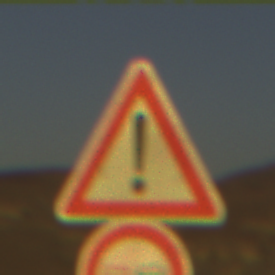
Verkehrszeichen: Gefahrenstelle
Zusatzzeichen unten: Ueberholverbot
Umgebung: Outdoor, Nature
Tageszeit: SunriseSunset
Wetter: Clear
Licht: Natural
Jahreszeit: NotSpecified
Kontrast: HighContrast